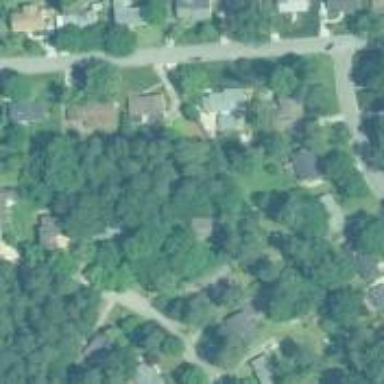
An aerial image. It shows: Residential neighbourhood.